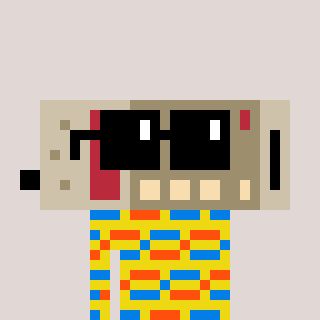
a pixel art character with square black sunglasses, a cordless phone-shaped head and a yellow-colored body on a warm background